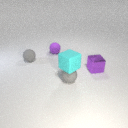
small cyan rubber cube above small gray rubber sphere